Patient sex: F
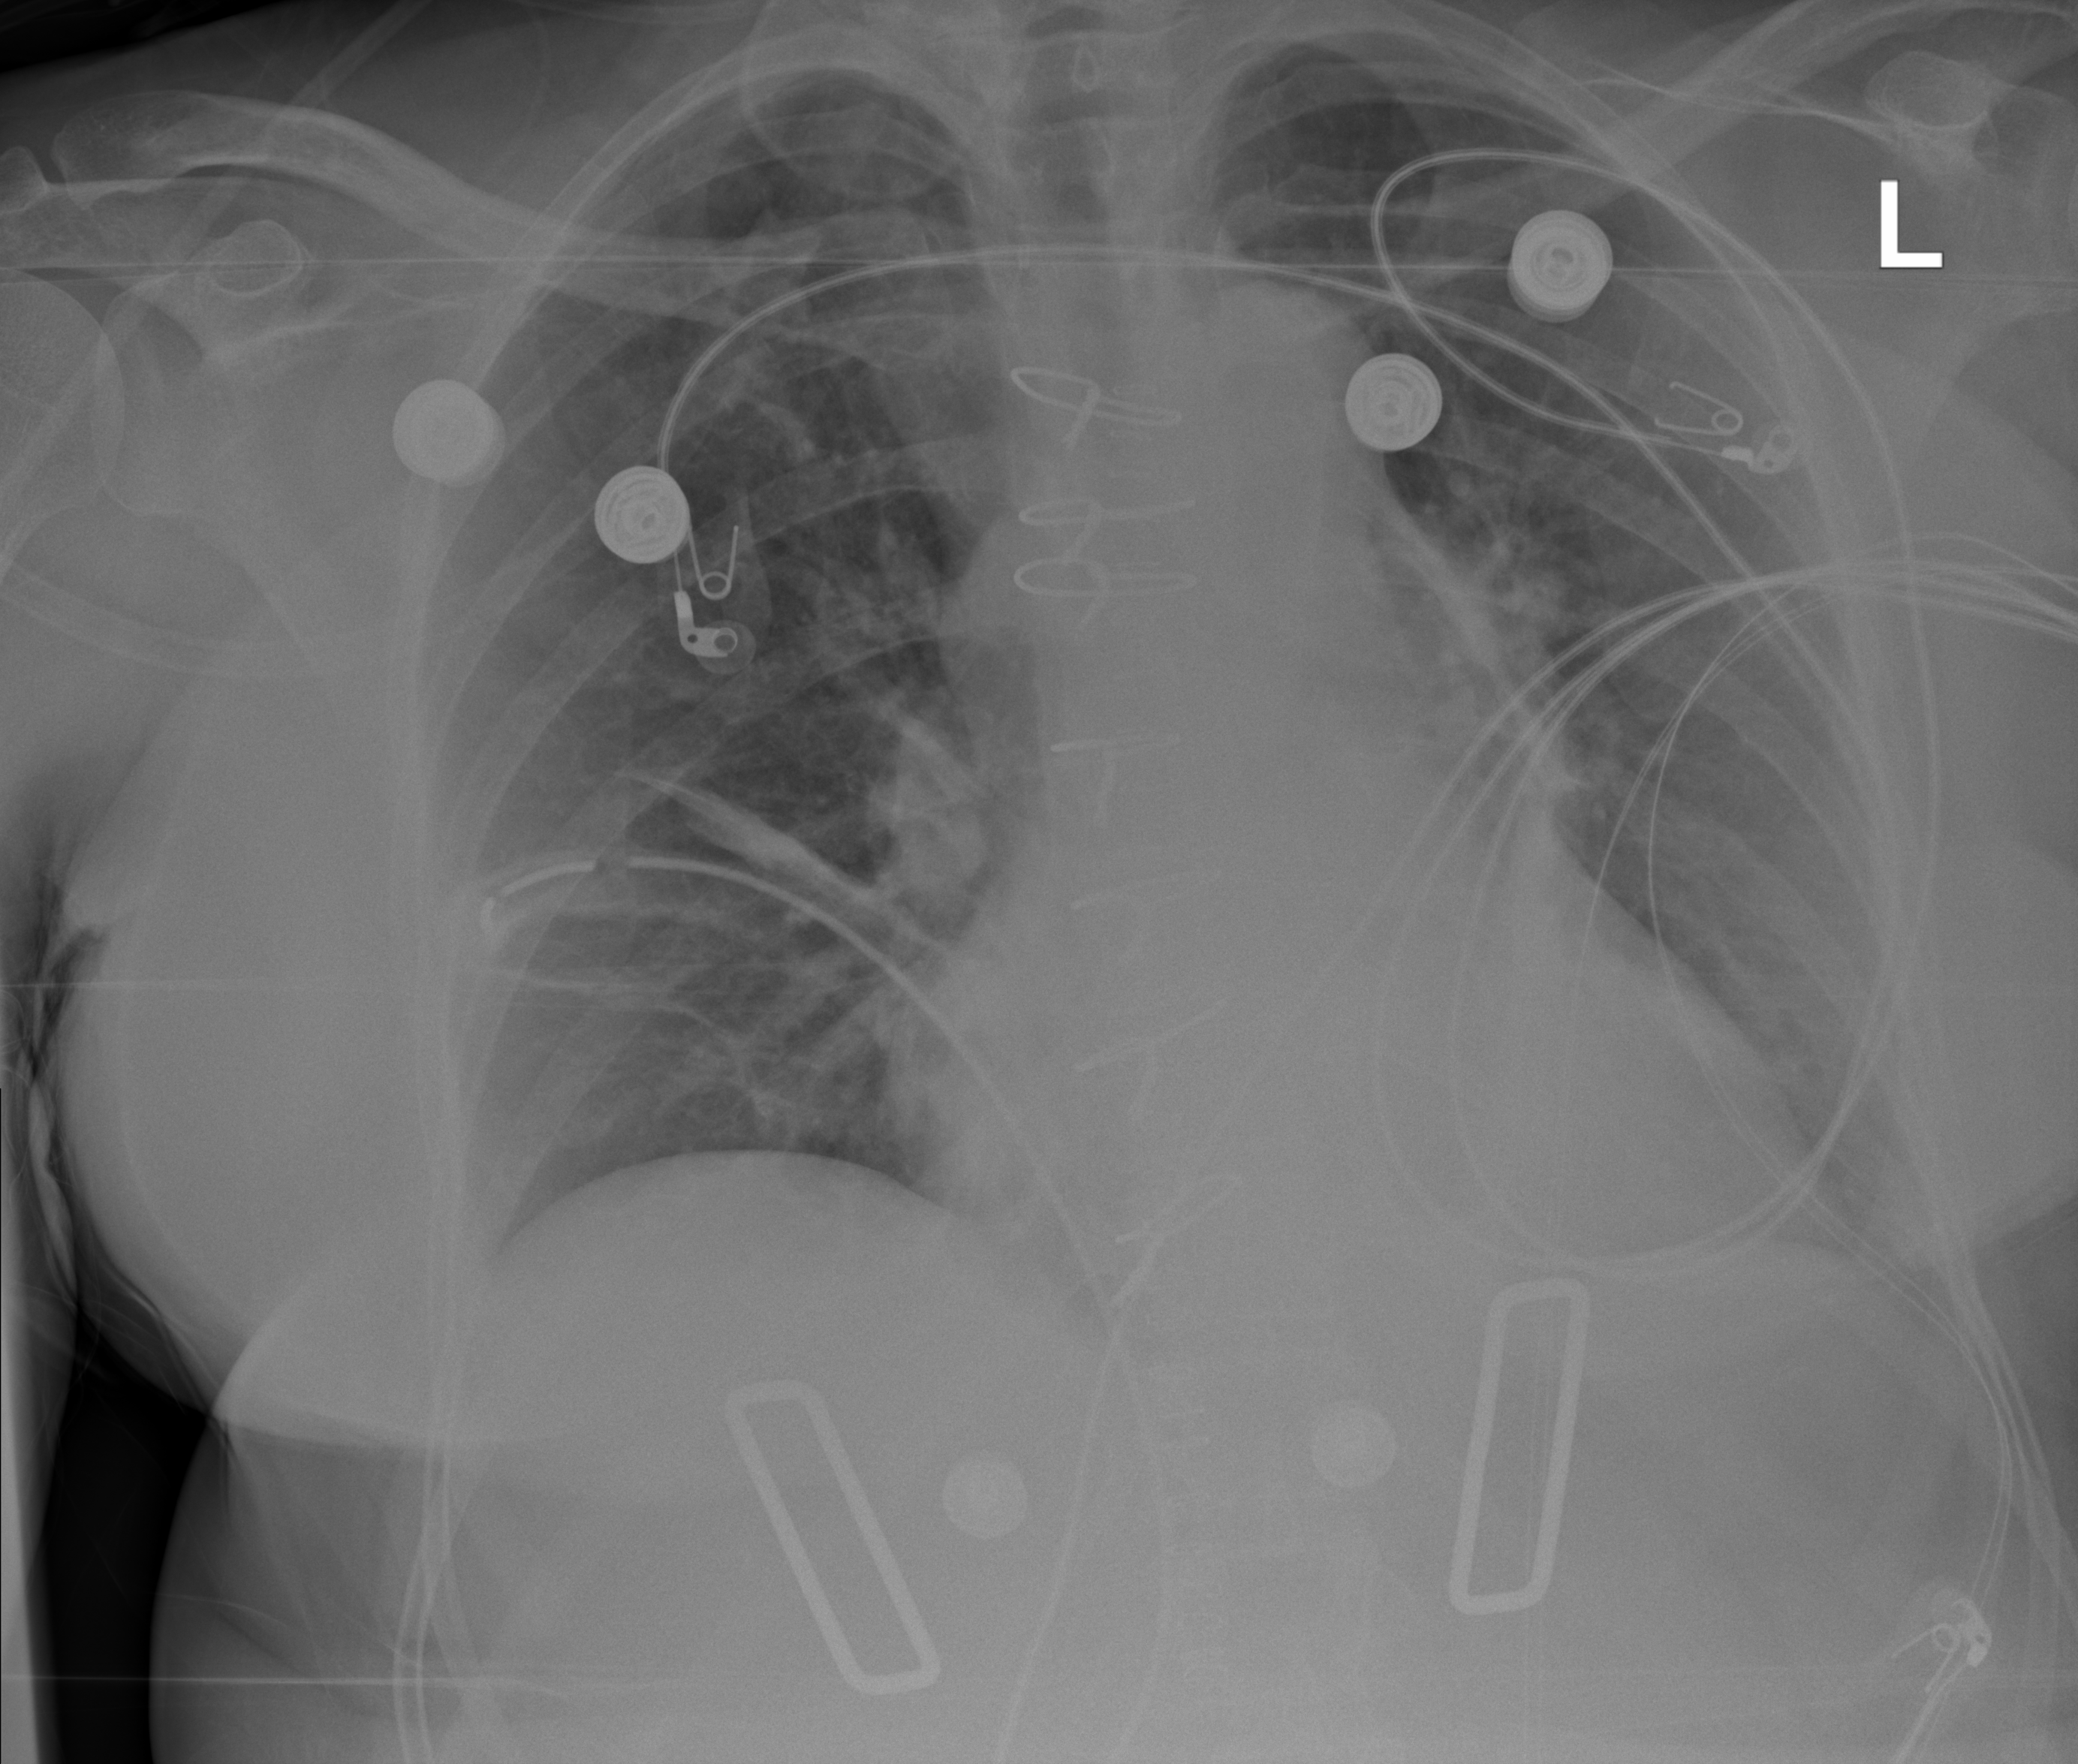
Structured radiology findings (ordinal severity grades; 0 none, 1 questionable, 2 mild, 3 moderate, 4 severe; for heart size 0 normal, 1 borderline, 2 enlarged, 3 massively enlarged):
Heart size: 2
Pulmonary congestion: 0
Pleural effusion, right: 0
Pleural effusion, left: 1
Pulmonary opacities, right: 0
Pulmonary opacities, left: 2
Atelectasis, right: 2
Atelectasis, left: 2